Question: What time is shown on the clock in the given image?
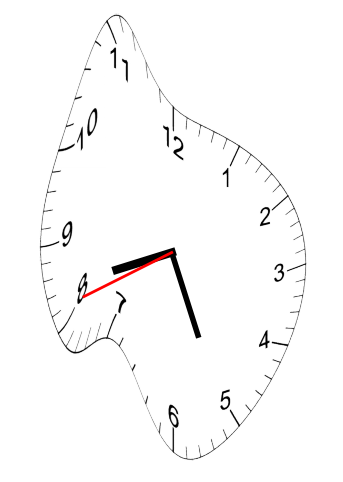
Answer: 08:25:41